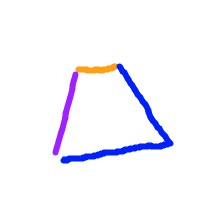
Shape: trapezoid